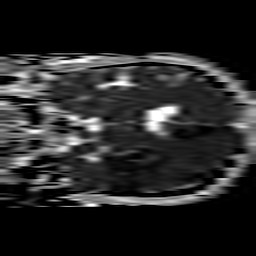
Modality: ADC
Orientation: coronal
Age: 70
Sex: male
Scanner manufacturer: philips
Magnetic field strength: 3 T
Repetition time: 3.339 s
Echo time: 0.076 s